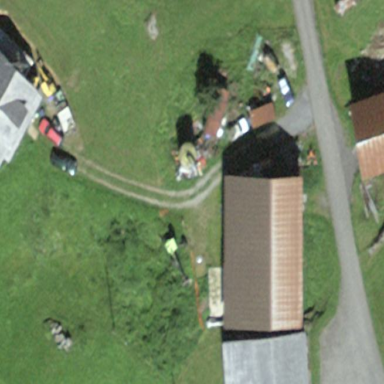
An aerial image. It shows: Farmyard in rural farm setting.